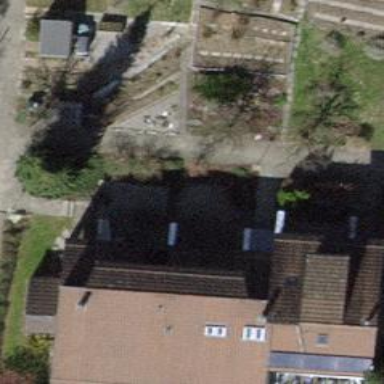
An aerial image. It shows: Terrace building.